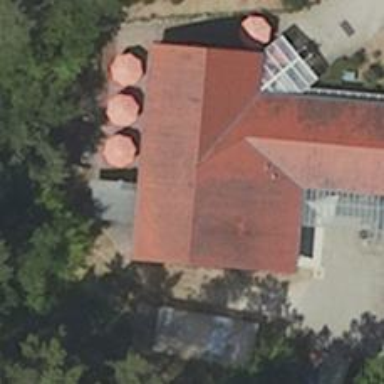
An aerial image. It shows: Café.